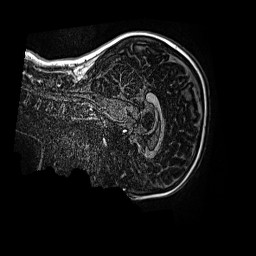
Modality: MP2RAGE
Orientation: sagittal
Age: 11
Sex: female
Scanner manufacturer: siemens
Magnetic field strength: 3 T
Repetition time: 4 s
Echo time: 0.00299 s